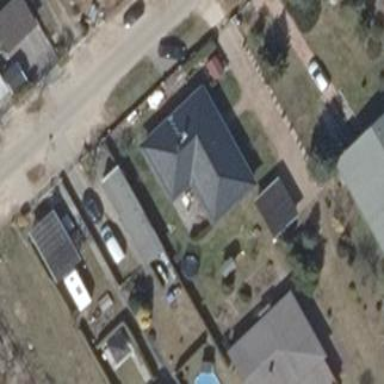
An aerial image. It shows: Detached building with hipped roof shape.